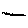
Label: zigzag